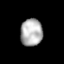
Tissue: lung
Cell type: Epithelial cells
Senescence score: 0.2147
Nuclear area (px): 589
Mean DAPI intensity: 177.666